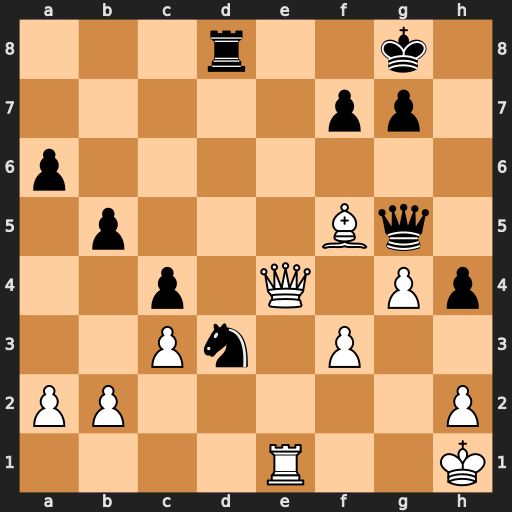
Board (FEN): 3r2k1/5pp1/p7/1p3Bq1/2p1Q1Pp/2Pn1P2/PP5P/4R2K
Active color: w
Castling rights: -
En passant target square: -
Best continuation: Qe8+ Rxe8 Rxe8#